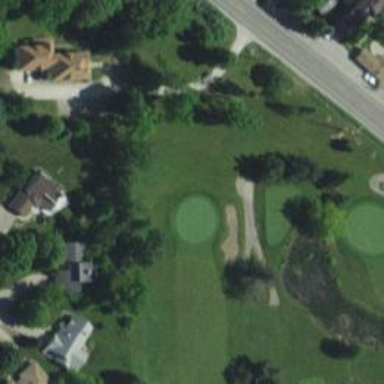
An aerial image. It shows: Path for both road and golf.